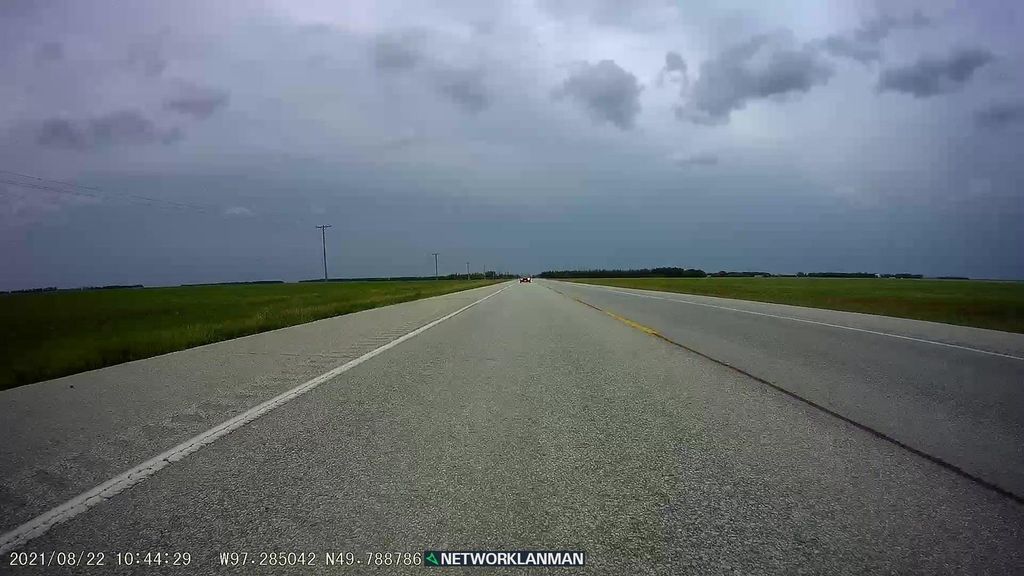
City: winnipeg